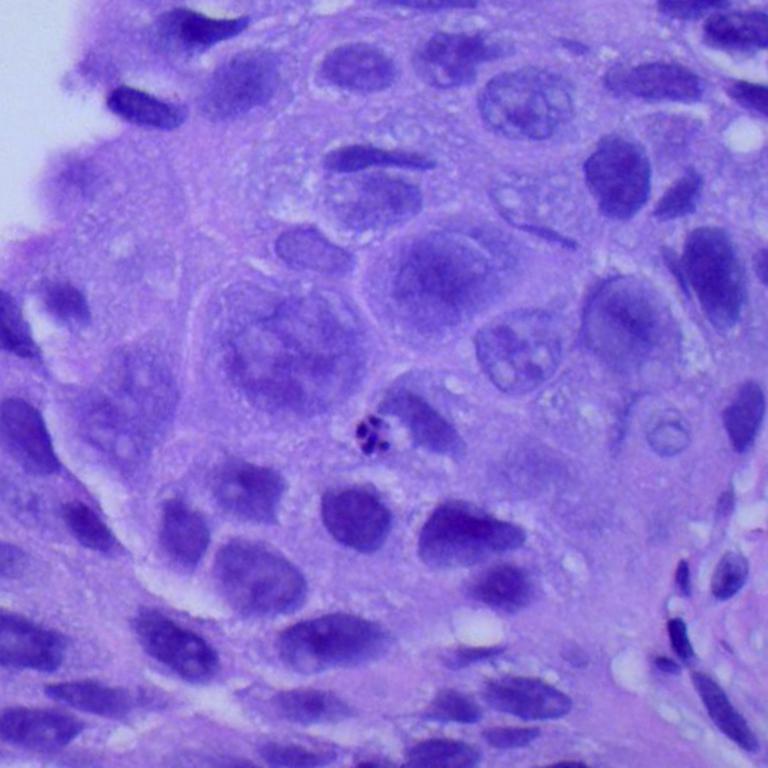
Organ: lung
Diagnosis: squamous carcinomas